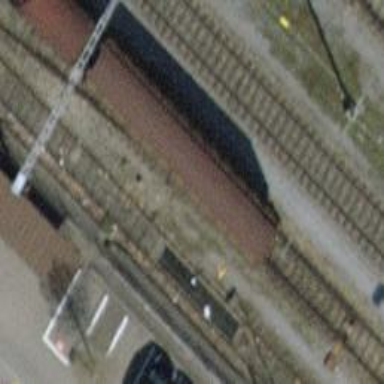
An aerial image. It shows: Railway siding with one electrified track and contact line.